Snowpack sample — Buffalo Mountain, Silverthorne, Colorado, USA (1/25/25, 10:11 AM MST)
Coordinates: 39.6222, -106.1139
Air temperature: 22 °F
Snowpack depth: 110 cm
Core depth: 30 cm
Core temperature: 42.8 °F
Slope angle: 12°, slope face: 102°
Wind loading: high
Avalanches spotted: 0
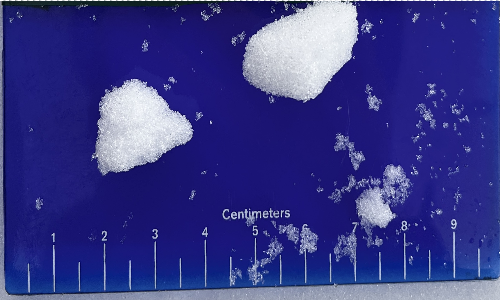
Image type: core
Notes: No avalanches nearby, collected on the outskirts of a fire break 15 meters from the treeline, on way to Buffalo and Red Mountain